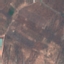
Land use / land cover class: PermanentCrop